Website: home-depot
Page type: delivery-shipping
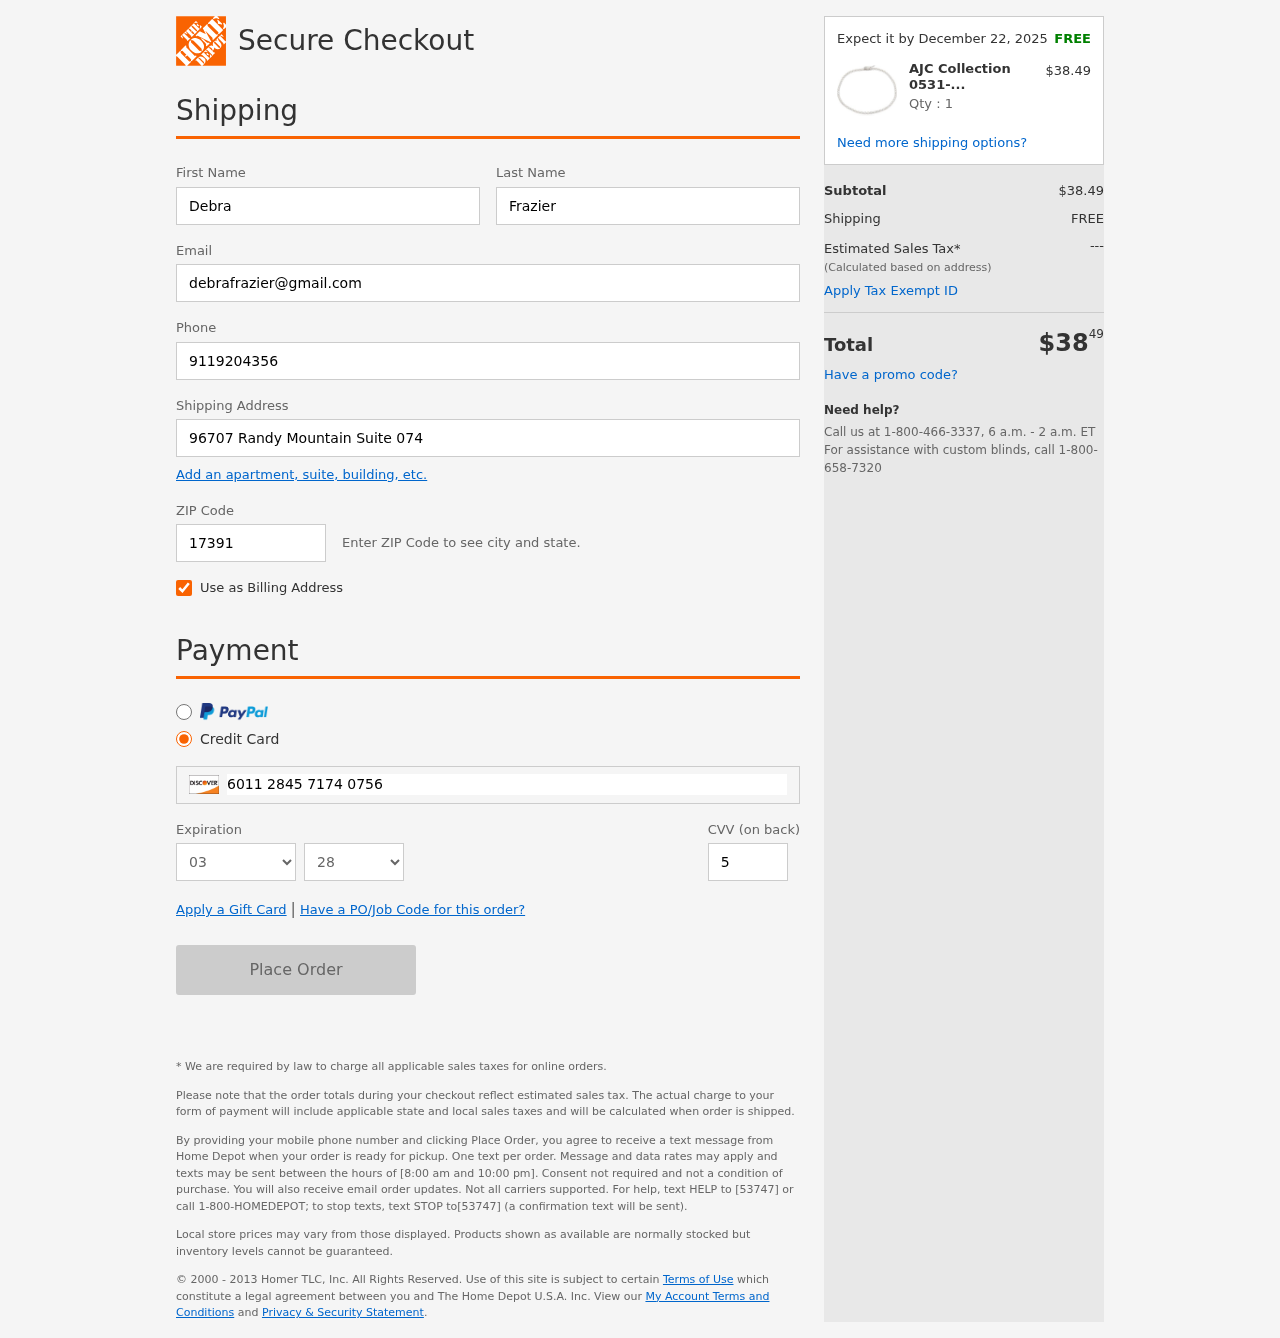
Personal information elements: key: PII_CARD_CVV
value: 546
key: PII_CARD_EXPIRY_MONTH
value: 03
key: PII_CARD_EXPIRY_YEAR
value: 28
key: PII_CARD_NUMBER
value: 6011 2845 7174 0756
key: PII_EMAIL
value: debrafrazier@gmail.com
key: PII_FIRSTNAME
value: Debra
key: PII_LASTNAME
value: Frazier
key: PII_PHONE
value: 9119204356
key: PII_POSTCODE
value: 17391
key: PII_STREET
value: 96707 Randy Mountain Suite 074
Product elements: key: PRODUCT1_NAME
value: AJC Collection 0531-6187-0012-0000 Diamond Platinum 850 Bracelet
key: PRODUCT1_PRICE
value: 38.49
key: PRODUCT1_QUANTITY
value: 1
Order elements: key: ORDER_DELIVERY_DATE
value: Expect it by December 22, 2025
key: ORDER_SUBTOTAL
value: $38.49
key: ORDER_SHIPPING_COST
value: FREE
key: ORDER_TOTAL
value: $3849